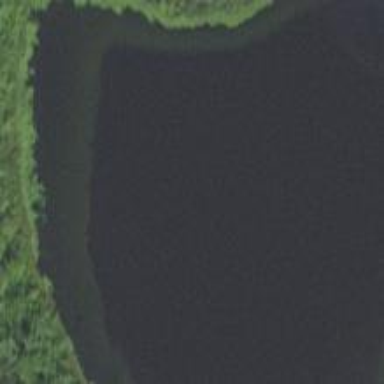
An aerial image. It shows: Reservoir of natural water.